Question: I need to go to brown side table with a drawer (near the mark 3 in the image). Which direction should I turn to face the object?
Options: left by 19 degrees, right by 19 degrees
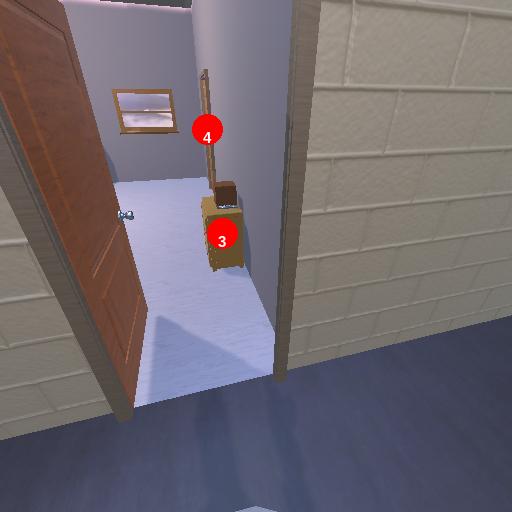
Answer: left by 19 degrees